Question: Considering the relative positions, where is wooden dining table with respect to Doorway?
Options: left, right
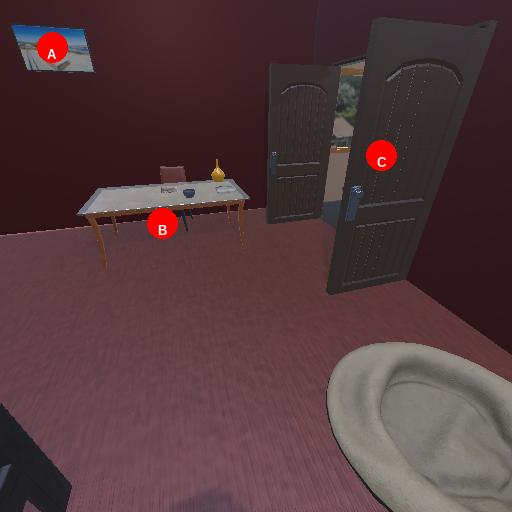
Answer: left